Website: macys
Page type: gifting
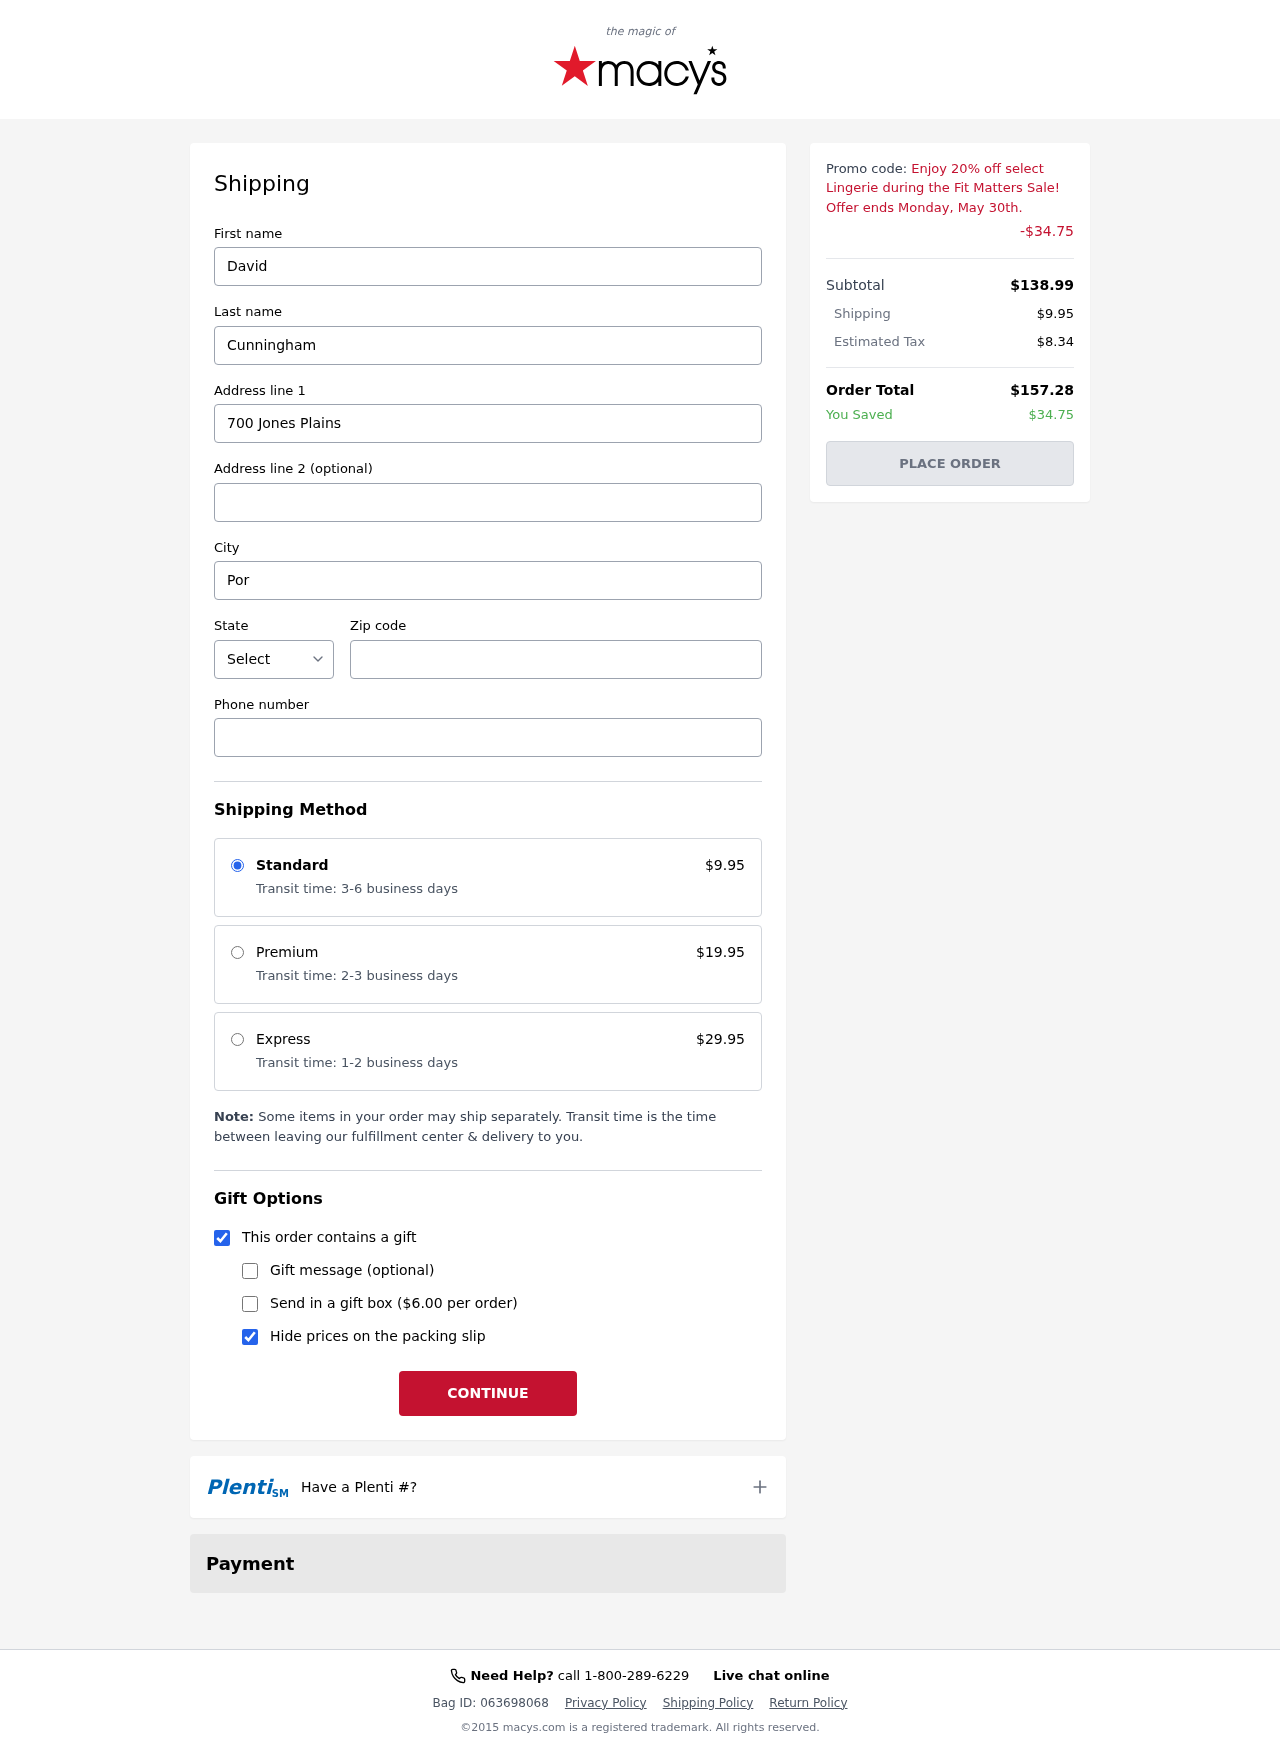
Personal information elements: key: PII_CITY
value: Port Coletown
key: PII_FIRSTNAME
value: David
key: PII_LASTNAME
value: Cunningham
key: PII_PHONE
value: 3143500570
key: PII_POSTCODE
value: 46947
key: PII_STATE_ABBR
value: CT
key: PII_STREET
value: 700 Jones Plains
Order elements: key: ORDER_SHIPPING_COST
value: $9.95
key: ORDER_DISCOUNT
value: -$34.75
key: ORDER_SUBTOTAL
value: $138.99
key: ORDER_TAX
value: $8.34
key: ORDER_TOTAL
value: $157.28
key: ORDER_SAVINGS
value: $34.75